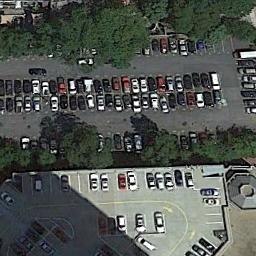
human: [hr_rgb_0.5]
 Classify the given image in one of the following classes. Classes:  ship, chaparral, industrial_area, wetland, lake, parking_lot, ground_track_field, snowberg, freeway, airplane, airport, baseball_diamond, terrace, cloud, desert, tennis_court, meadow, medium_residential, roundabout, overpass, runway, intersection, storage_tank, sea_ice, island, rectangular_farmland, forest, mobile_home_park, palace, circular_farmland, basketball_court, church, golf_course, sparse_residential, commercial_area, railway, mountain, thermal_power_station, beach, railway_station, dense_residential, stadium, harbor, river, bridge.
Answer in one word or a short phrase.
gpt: parking_lot